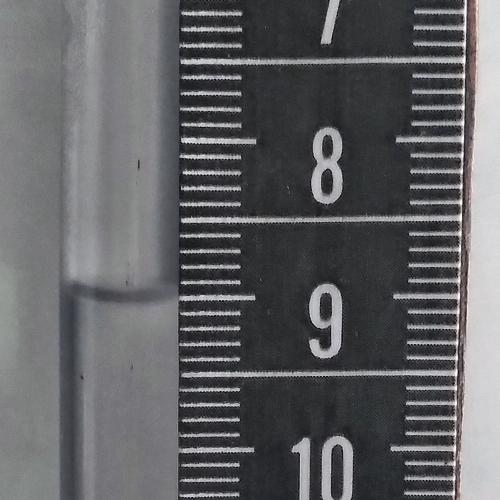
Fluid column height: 9.0 cm